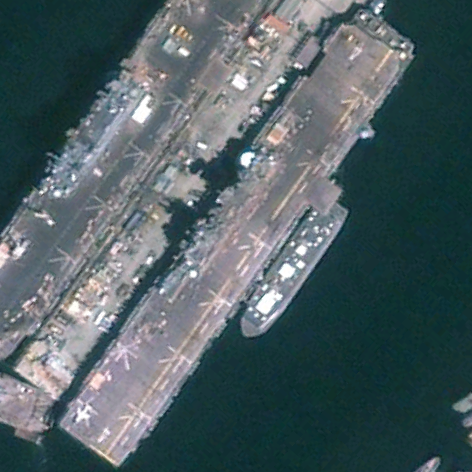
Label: assault